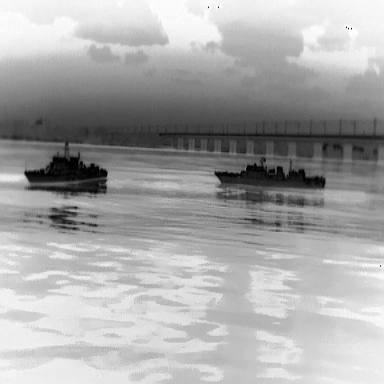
There are two warships in the infrared image.